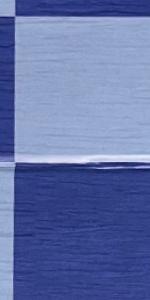
Label: Empty